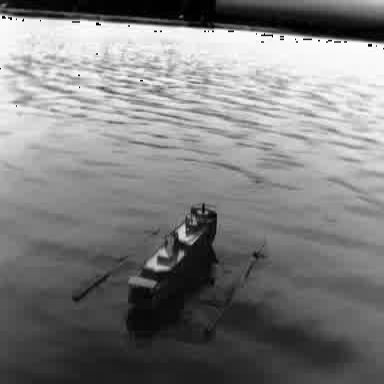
There is a container_ship in the infrared image.